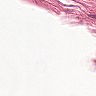
Metastatic tissue present: no